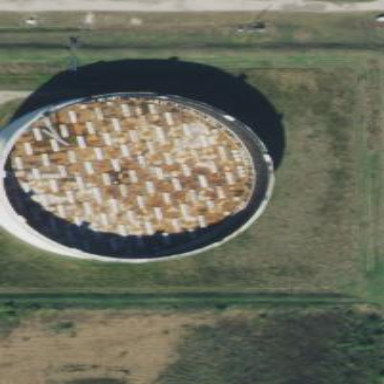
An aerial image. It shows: Storage tank building.